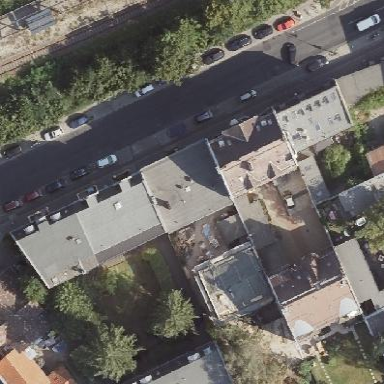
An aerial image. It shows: Building housing both apartments and commercial units. It has flat black roof and red exterior.